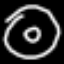
Label: donut